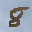
Label: 8